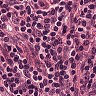
Metastatic tissue present: no